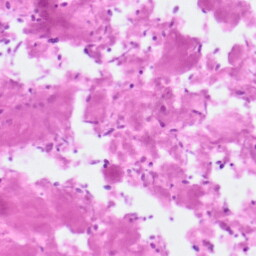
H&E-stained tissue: Pancreatic